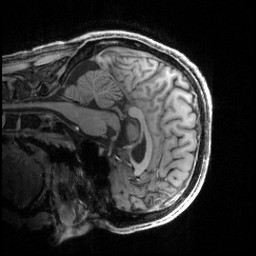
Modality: T1w
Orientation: sagittal
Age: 29
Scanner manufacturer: siemens
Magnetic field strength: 3 T
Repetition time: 2.5 s
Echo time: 0.00444 s